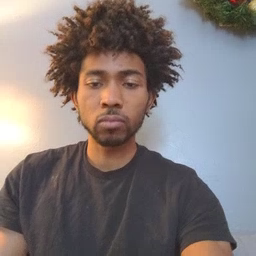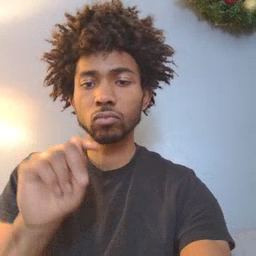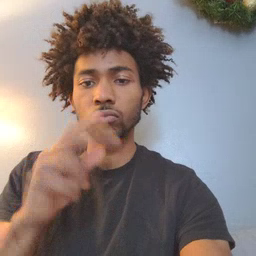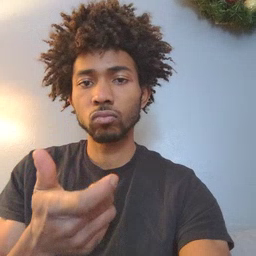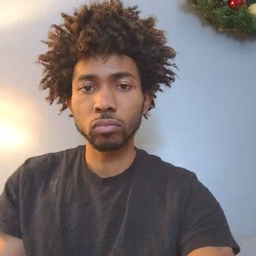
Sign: TV